This time-frequency spectrogram was computed from a rotor test-rig vibration snapshot; brighter regions carry more energy. Based on the visible evidence, which rotor condition applies: normal, misalignment, unbalance, looseness?
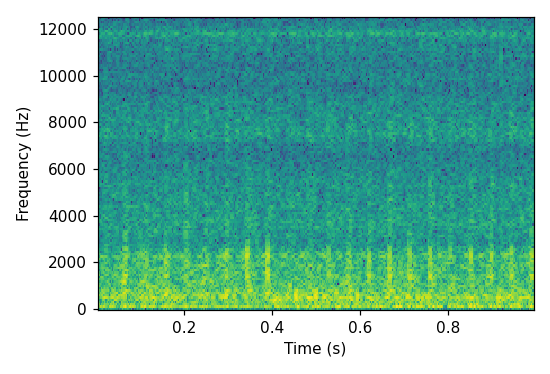
Answer: looseness